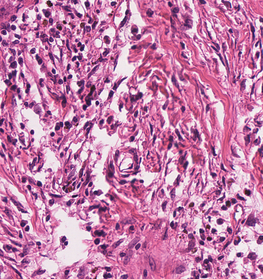
Tumor epithelial tissue: no
Tumor-associated stroma tissue: yes
Normal tissue: no